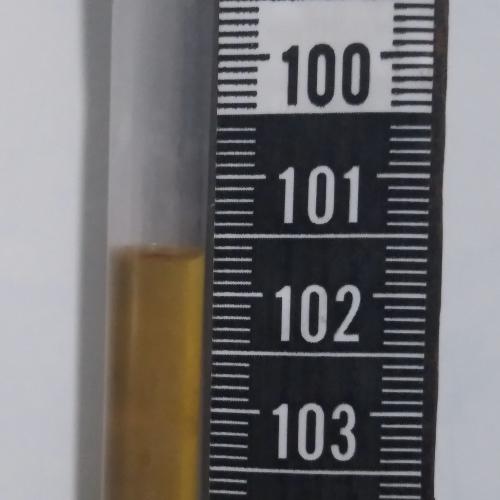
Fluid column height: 101.7 cm